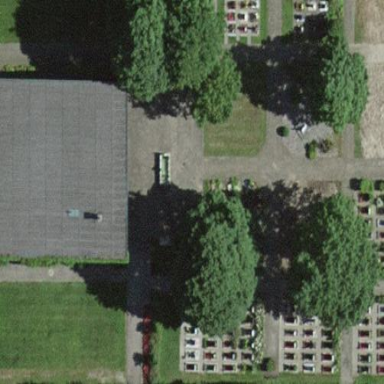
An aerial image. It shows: Graveyard.